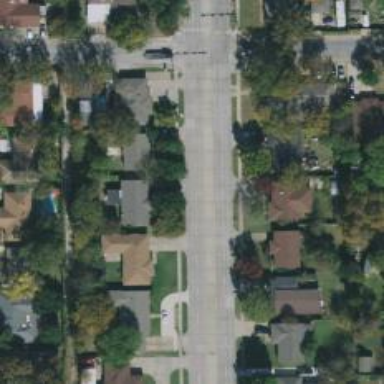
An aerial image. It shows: Secondary road.